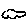
Label: cloud